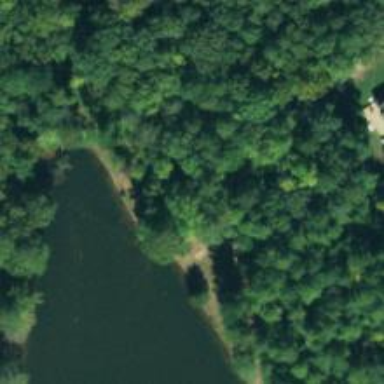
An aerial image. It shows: Peaceful pond surrounded by nature.